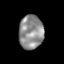
Tissue: skin
Cell type: Epithelial cells
Senescence score: 0.2338
Nuclear area (px): 810
Mean DAPI intensity: 142.319